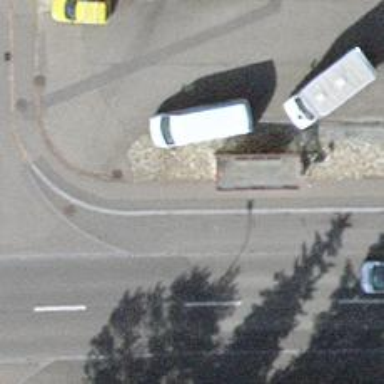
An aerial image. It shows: Bus stop with shelter. It is platform for public transport.